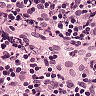
Metastatic tissue present: no